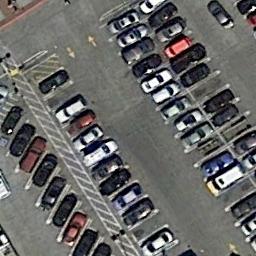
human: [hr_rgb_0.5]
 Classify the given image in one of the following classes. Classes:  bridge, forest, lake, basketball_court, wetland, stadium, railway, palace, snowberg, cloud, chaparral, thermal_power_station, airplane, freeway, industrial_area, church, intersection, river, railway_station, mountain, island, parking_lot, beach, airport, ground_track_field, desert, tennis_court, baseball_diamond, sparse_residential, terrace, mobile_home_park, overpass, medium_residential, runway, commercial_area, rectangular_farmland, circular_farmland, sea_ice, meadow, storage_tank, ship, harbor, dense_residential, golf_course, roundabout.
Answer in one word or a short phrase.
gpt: parking_lot